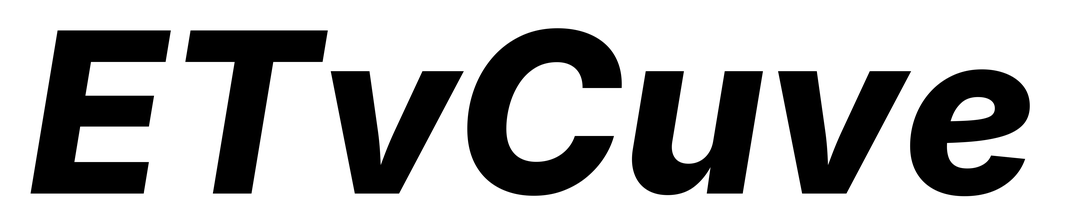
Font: Inter-Italic_ExtraBold_Italic